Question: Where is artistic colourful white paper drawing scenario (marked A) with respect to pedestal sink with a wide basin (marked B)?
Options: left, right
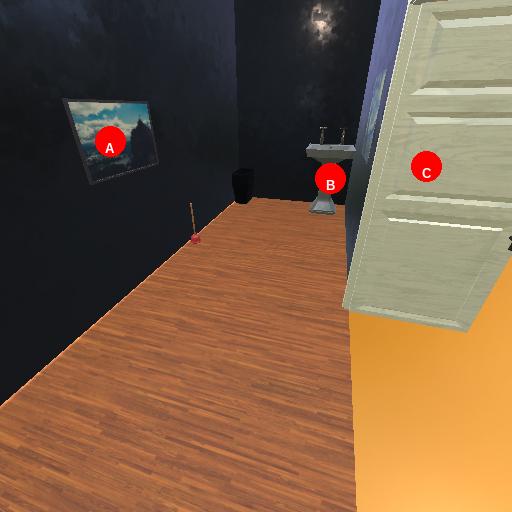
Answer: left